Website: lowes
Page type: cart
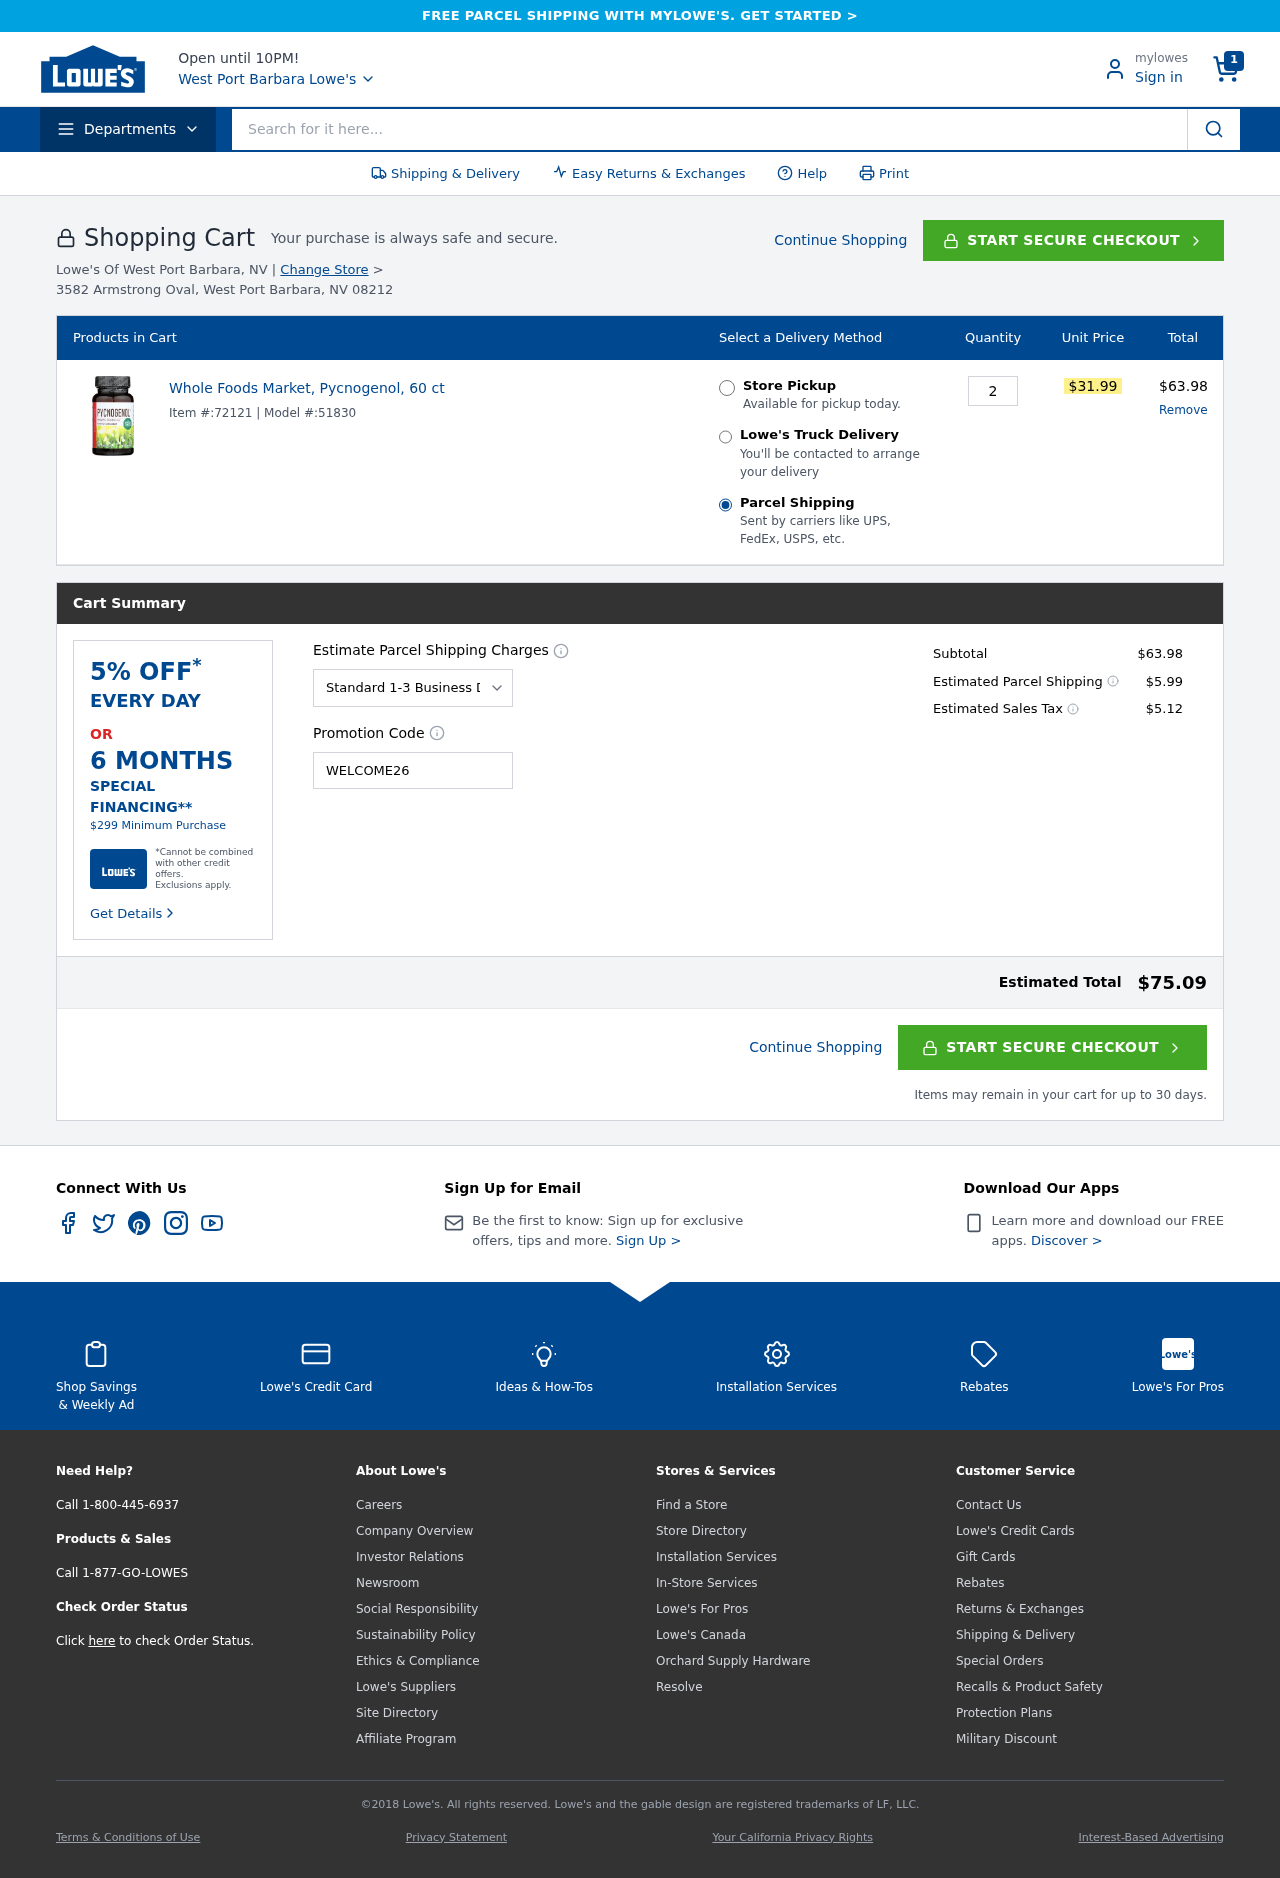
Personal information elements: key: PII_CITY
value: Port Barbara
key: PII_CITY
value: West Port Barbara
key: PII_POSTCODE
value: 08212
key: PII_PROMO_CODE
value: WELCOME26
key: PII_STREET
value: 3582 Armstrong Oval
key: PII_STATE_ABBR
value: NV
Product elements: key: PRODUCT1_NAME
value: Whole Foods Market, Pycnogenol, 60 ct
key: PRODUCT1_PRICE
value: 31.99
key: PRODUCT1_QUANTITY
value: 2
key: PRODUCT1_MODEL
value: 51830
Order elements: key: ORDER_NUM_ITEMS
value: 1
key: ORDER_ITEM_ID
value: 72121
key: ORDER_LINE_TOTAL
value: $63.98
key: ORDER_SUBTOTAL
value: $63.98
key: ORDER_SHIPPING_COST
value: $5.99
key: ORDER_TAX
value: $5.12
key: ORDER_TOTAL
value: $75.09
Search elements: key: HEADER_SEARCH
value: Search for it here...